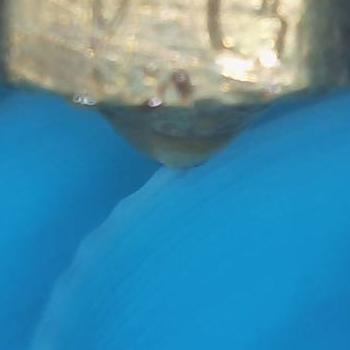
Flow rate: 39%